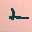
Label: 2